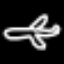
Label: airplane